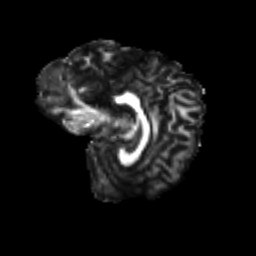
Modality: FA
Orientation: sagittal
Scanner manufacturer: siemens
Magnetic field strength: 3 T
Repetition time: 9.2 s
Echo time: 0.084 s